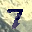
Label: 7